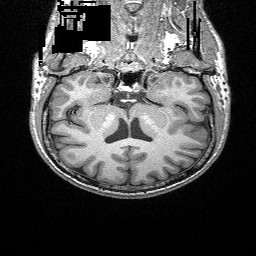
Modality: T1w
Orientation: sagittal
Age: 25
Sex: male